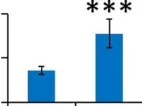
Metabolic and epigenetic reprogramming in NUT-overexpressing cell culture model. E: Cells were seeded at the concentration of 4.0 x 105 cells/well, and cell number was calculated 24 hours after transfection between BRD4-NUT overexpressing cells vs. Control cells with GFP plasmid in glucose-containing media (n=6 (six separate transfection experiments on the same day by two people)). ***p<0.001.
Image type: pathology (masson_trichrome)